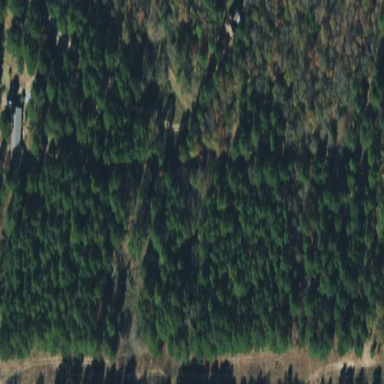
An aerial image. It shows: Evergreen needle-leaved forest.